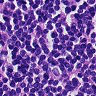
Metastatic tissue present: no